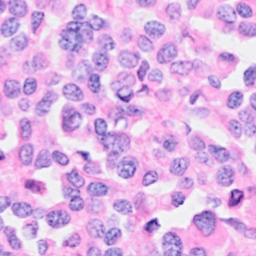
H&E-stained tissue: Breast